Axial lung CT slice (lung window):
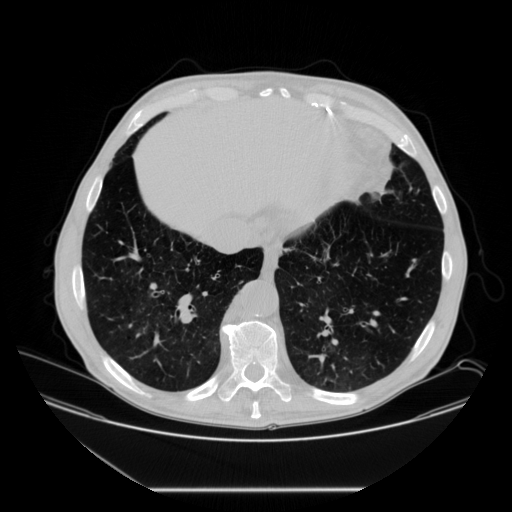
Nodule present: no